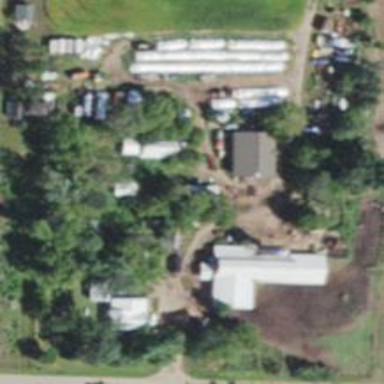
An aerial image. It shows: Farmyard area.